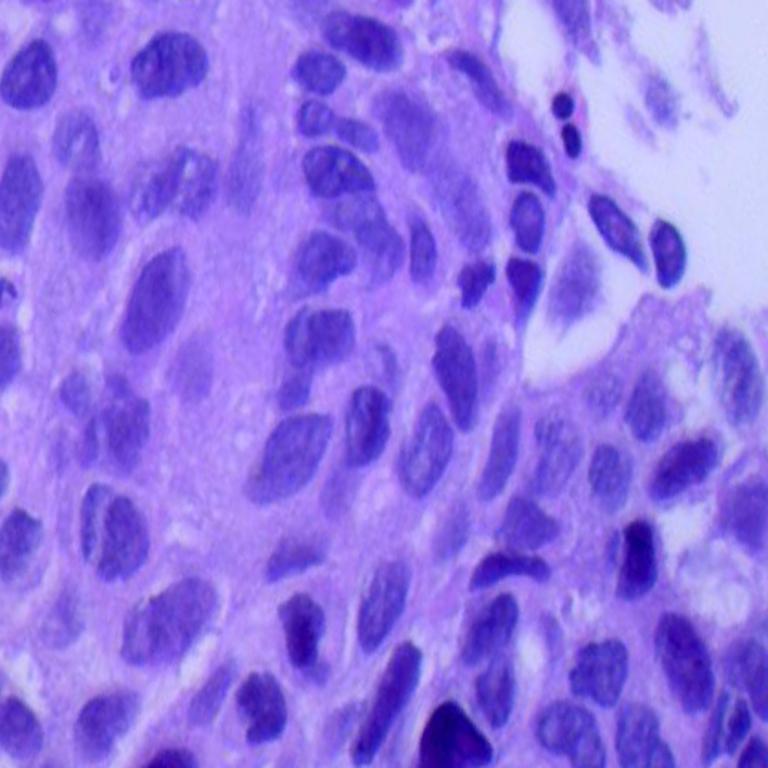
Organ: lung
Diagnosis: squamous carcinomas